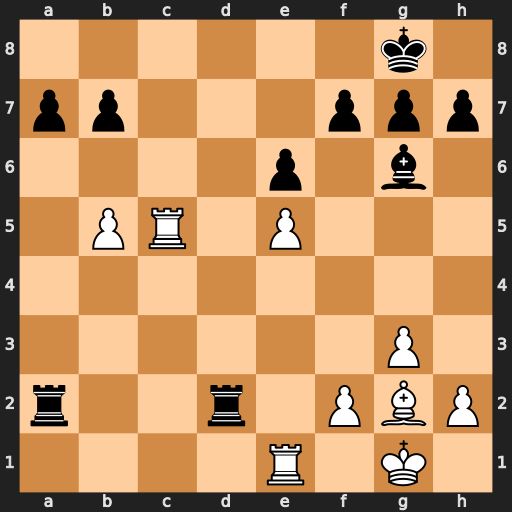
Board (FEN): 6k1/pp3ppp/4p1b1/1PR1P3/8/6P1/r2r1PBP/4R1K1
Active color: w
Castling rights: -
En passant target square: -
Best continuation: Rc8+ Rd8 Rxd8#